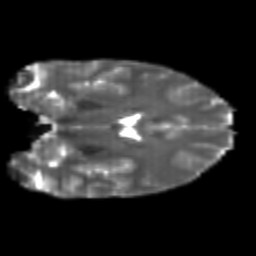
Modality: T2w
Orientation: coronal
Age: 24
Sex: female
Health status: healthy
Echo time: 0.074 s